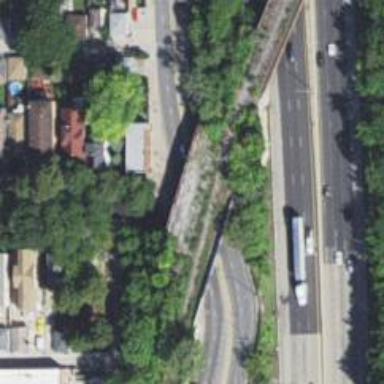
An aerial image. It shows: Abandoned railway bridge over siding.